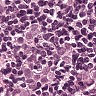
Metastatic tissue present: yes